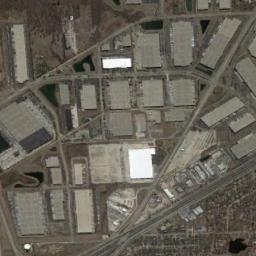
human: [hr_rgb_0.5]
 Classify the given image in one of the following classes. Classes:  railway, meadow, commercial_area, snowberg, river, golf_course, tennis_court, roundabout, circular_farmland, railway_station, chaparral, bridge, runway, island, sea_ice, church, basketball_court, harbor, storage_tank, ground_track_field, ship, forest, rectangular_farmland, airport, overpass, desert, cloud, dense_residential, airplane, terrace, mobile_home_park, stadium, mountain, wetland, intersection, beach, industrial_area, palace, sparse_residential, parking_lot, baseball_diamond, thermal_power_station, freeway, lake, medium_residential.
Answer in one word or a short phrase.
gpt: industrial_area